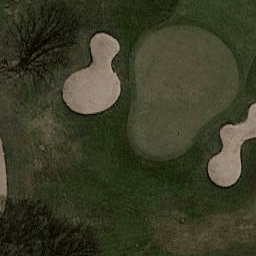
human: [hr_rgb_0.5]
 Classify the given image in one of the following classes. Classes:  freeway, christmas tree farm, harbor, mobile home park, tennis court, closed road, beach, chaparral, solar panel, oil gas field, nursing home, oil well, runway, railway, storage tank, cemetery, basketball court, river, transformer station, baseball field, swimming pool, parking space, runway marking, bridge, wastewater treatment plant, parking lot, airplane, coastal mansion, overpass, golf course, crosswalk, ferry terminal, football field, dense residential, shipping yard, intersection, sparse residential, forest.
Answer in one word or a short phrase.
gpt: golf course